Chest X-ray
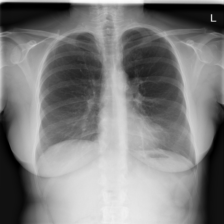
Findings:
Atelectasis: negative
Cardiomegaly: negative
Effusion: negative
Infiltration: negative
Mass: negative
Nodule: negative
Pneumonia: negative
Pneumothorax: negative
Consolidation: negative
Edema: negative
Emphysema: negative
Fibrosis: negative
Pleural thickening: negative
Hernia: negative